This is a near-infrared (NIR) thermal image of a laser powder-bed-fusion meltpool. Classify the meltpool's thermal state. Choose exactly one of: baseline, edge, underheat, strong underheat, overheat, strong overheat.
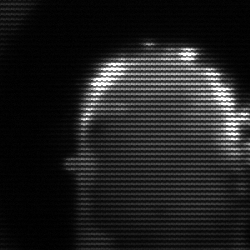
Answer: baseline